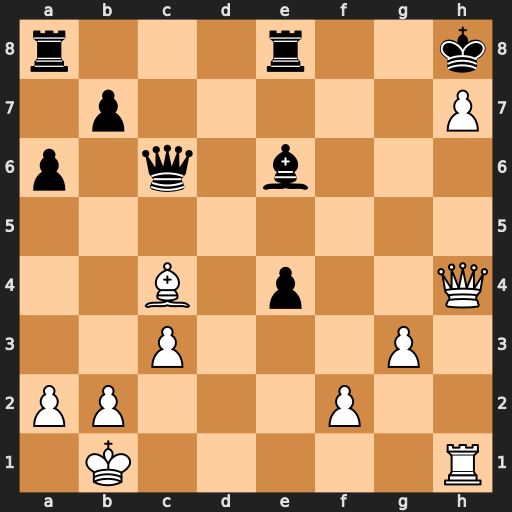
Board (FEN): r3r2k/1p5P/p1q1b3/8/2B1p2Q/2P3P1/PP3P2/1K5R
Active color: w
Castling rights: -
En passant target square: -
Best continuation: Qf6#